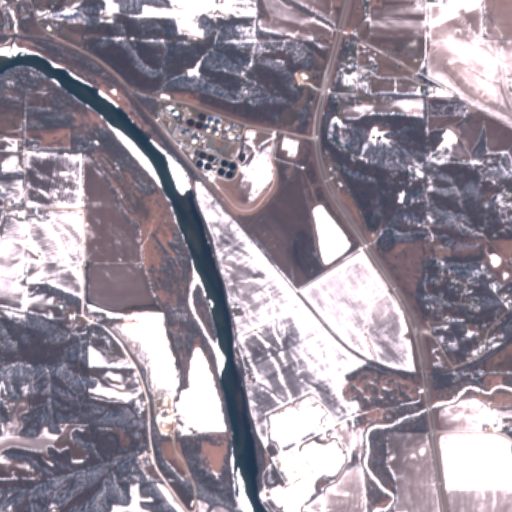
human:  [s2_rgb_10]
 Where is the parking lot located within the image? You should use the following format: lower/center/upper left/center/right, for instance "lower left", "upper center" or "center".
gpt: The parking lot is located in the upper left of the image.
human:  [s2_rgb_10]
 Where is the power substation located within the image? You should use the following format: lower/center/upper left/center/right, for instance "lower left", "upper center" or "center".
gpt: The power substation is located in the upper right of the image.
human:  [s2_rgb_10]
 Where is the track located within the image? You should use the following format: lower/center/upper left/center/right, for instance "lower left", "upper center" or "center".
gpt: The track is located in the upper left of the image.
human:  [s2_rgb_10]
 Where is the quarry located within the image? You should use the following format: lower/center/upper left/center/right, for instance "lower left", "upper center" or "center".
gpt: There is no quarry in the image.